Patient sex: M
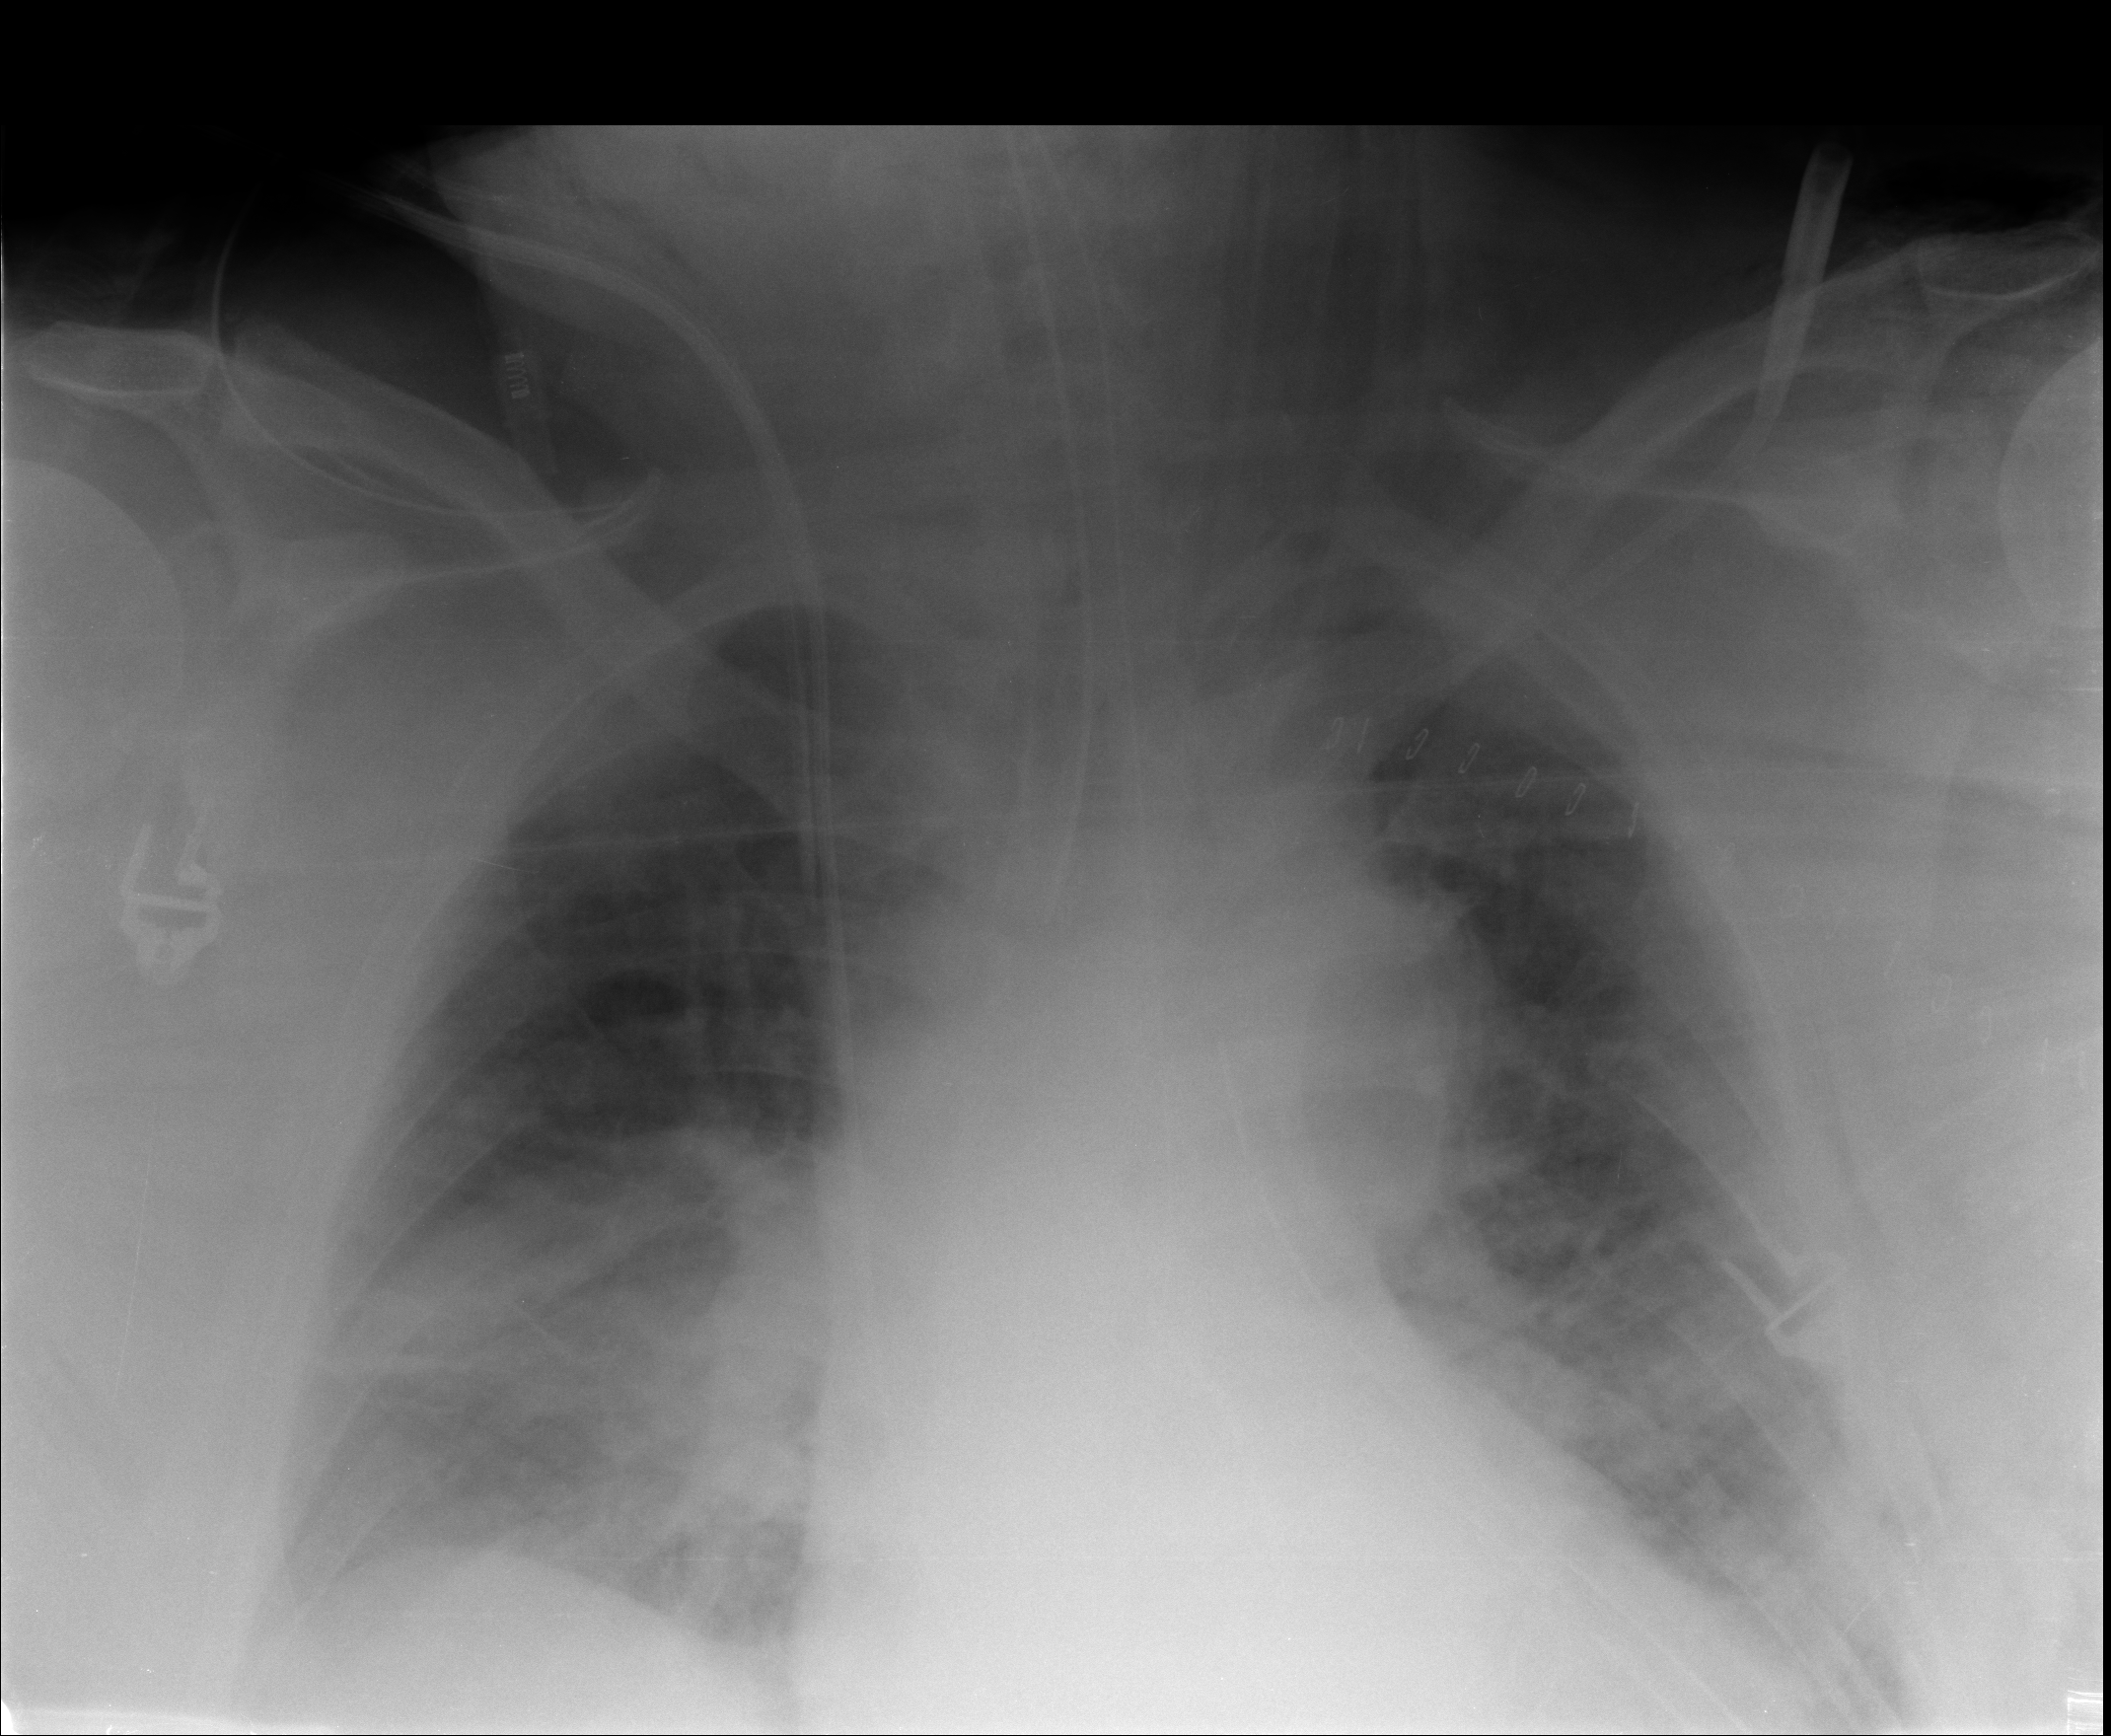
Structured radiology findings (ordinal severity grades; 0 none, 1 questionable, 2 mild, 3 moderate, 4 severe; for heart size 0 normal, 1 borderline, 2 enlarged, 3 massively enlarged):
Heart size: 2
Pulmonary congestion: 2
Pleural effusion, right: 1
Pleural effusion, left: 1
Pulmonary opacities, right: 3
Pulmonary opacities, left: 2
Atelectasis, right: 3
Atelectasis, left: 3